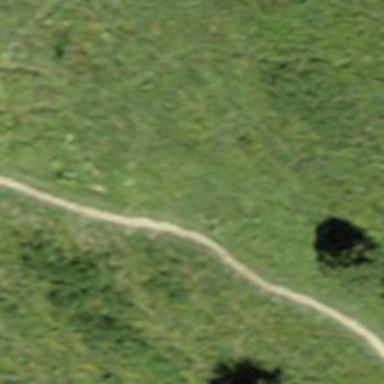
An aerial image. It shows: Path.